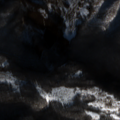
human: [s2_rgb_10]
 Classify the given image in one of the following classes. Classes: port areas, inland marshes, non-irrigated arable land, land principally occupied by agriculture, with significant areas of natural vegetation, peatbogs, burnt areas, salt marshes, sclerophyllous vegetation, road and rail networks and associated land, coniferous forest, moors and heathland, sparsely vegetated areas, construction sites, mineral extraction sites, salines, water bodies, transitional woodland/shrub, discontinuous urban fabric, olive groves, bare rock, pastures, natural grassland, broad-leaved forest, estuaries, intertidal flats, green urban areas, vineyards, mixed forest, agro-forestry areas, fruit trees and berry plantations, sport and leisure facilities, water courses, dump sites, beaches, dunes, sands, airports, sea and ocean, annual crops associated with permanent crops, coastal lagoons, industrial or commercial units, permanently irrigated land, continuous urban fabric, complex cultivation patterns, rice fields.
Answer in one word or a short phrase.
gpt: broad-leaved forest, natural grassland